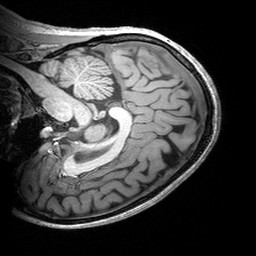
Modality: T1w
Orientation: sagittal
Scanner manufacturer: siemens
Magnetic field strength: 3 T
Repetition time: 2.53 s
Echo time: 0.00299 s